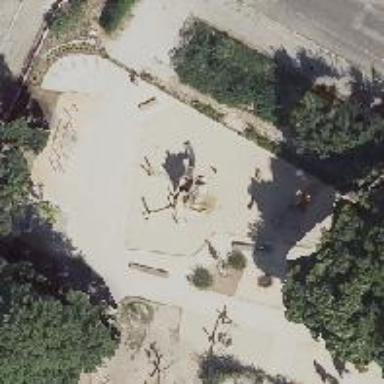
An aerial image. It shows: Playground featuring castle-themed climbing frame.